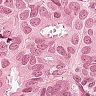
Metastatic tissue present: yes